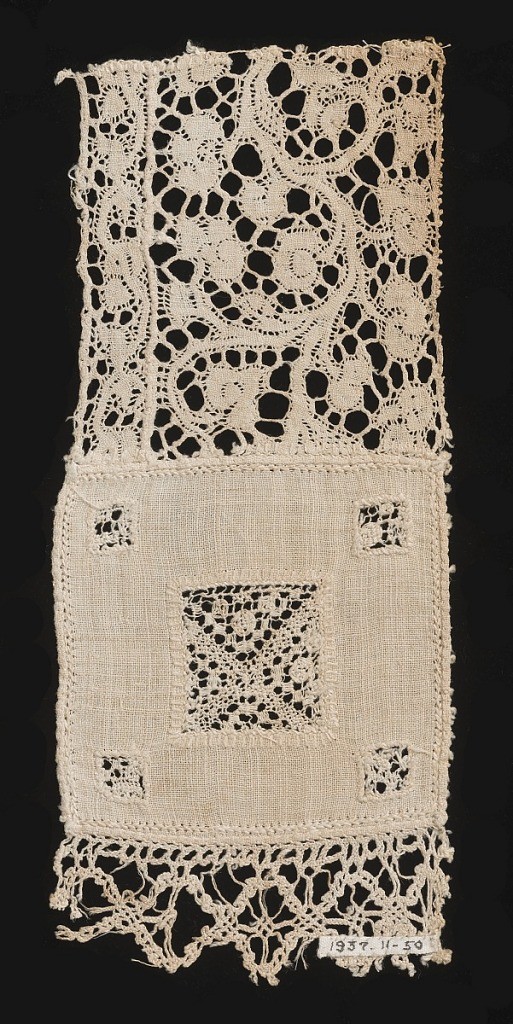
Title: Fragment
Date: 17th century
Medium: linen Technique: bobbin lace and filet brodé
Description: Hemstitched linen square with five squares in filet brodé set in. On one edge a pointed border of bobbin lace. On opposite edge a panel of ribbon-like serpentine flowering vine design.